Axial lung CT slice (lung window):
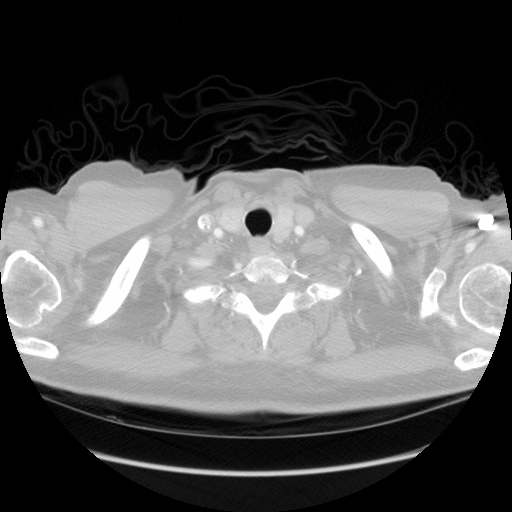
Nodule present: no